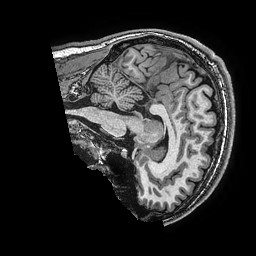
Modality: T1w
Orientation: sagittal
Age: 16
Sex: male
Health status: ill
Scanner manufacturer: ge
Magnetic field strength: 3 T
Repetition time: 0.0077 s
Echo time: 0.003436 s